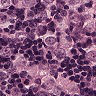
Metastatic tissue present: yes